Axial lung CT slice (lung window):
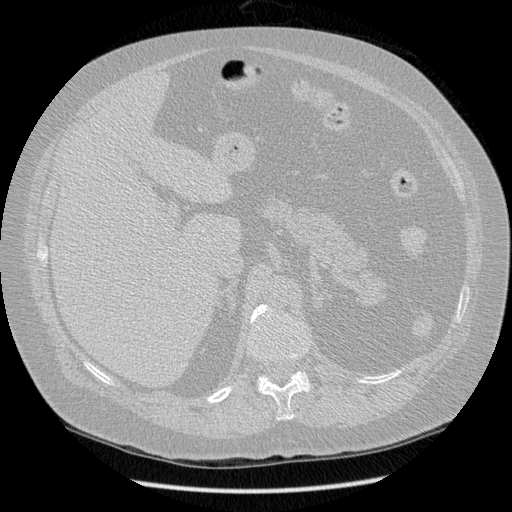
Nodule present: no